Interaction volume radius: 5 \u00c5
Interaction volume height: 10 \u00c5
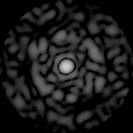
Disorder parameter: 0.7576